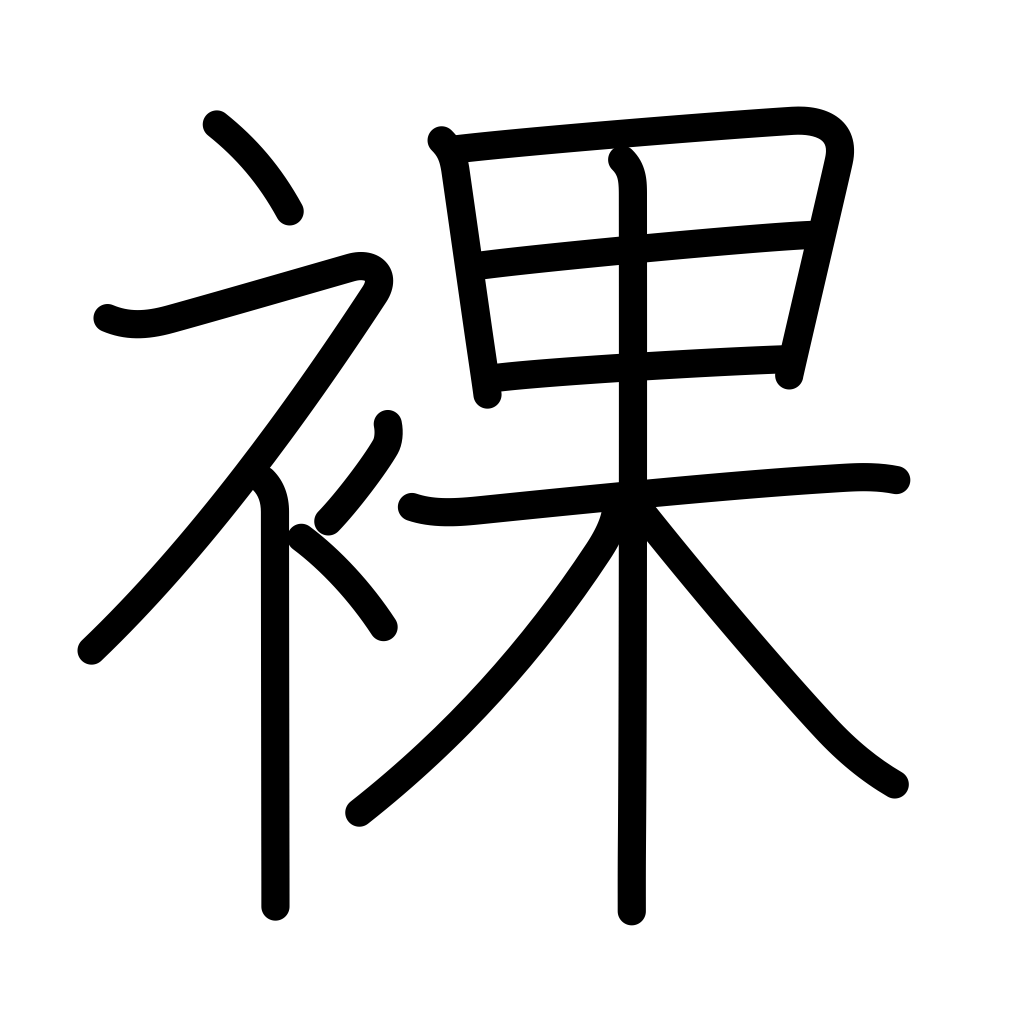
Meaning: naked, nude, uncovered, partially clothed